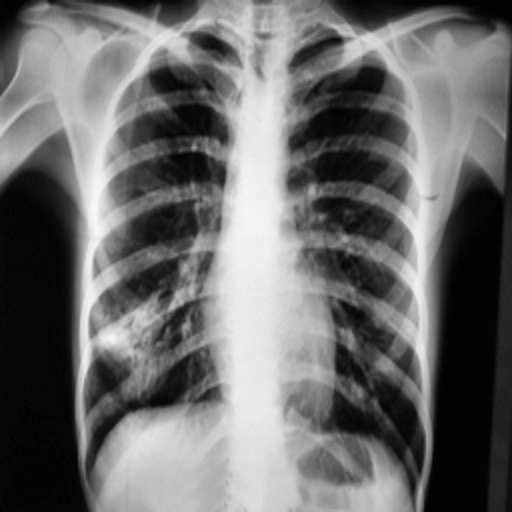
Finding: TUBERCULOSIS